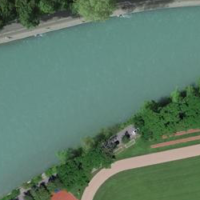
EUNIS habitat code: 53
Species observed at this site:
Phalacrocorax carbo
Symphoricarpos albus